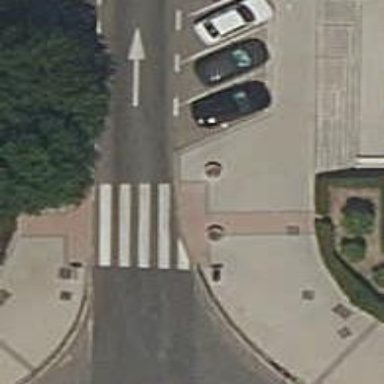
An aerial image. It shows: Road crossing with traffic signals.